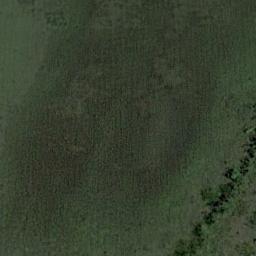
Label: meadow